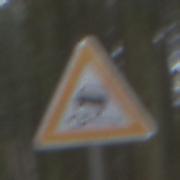
Verkehrszeichen: SchleuderOderRutschgefahr
Umgebung: Outdoor, Nature
Tageszeit: Midday
Wetter: Overcast
Licht: Natural
Jahreszeit: NotSpecified
Kontrast: LowContrast